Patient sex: F
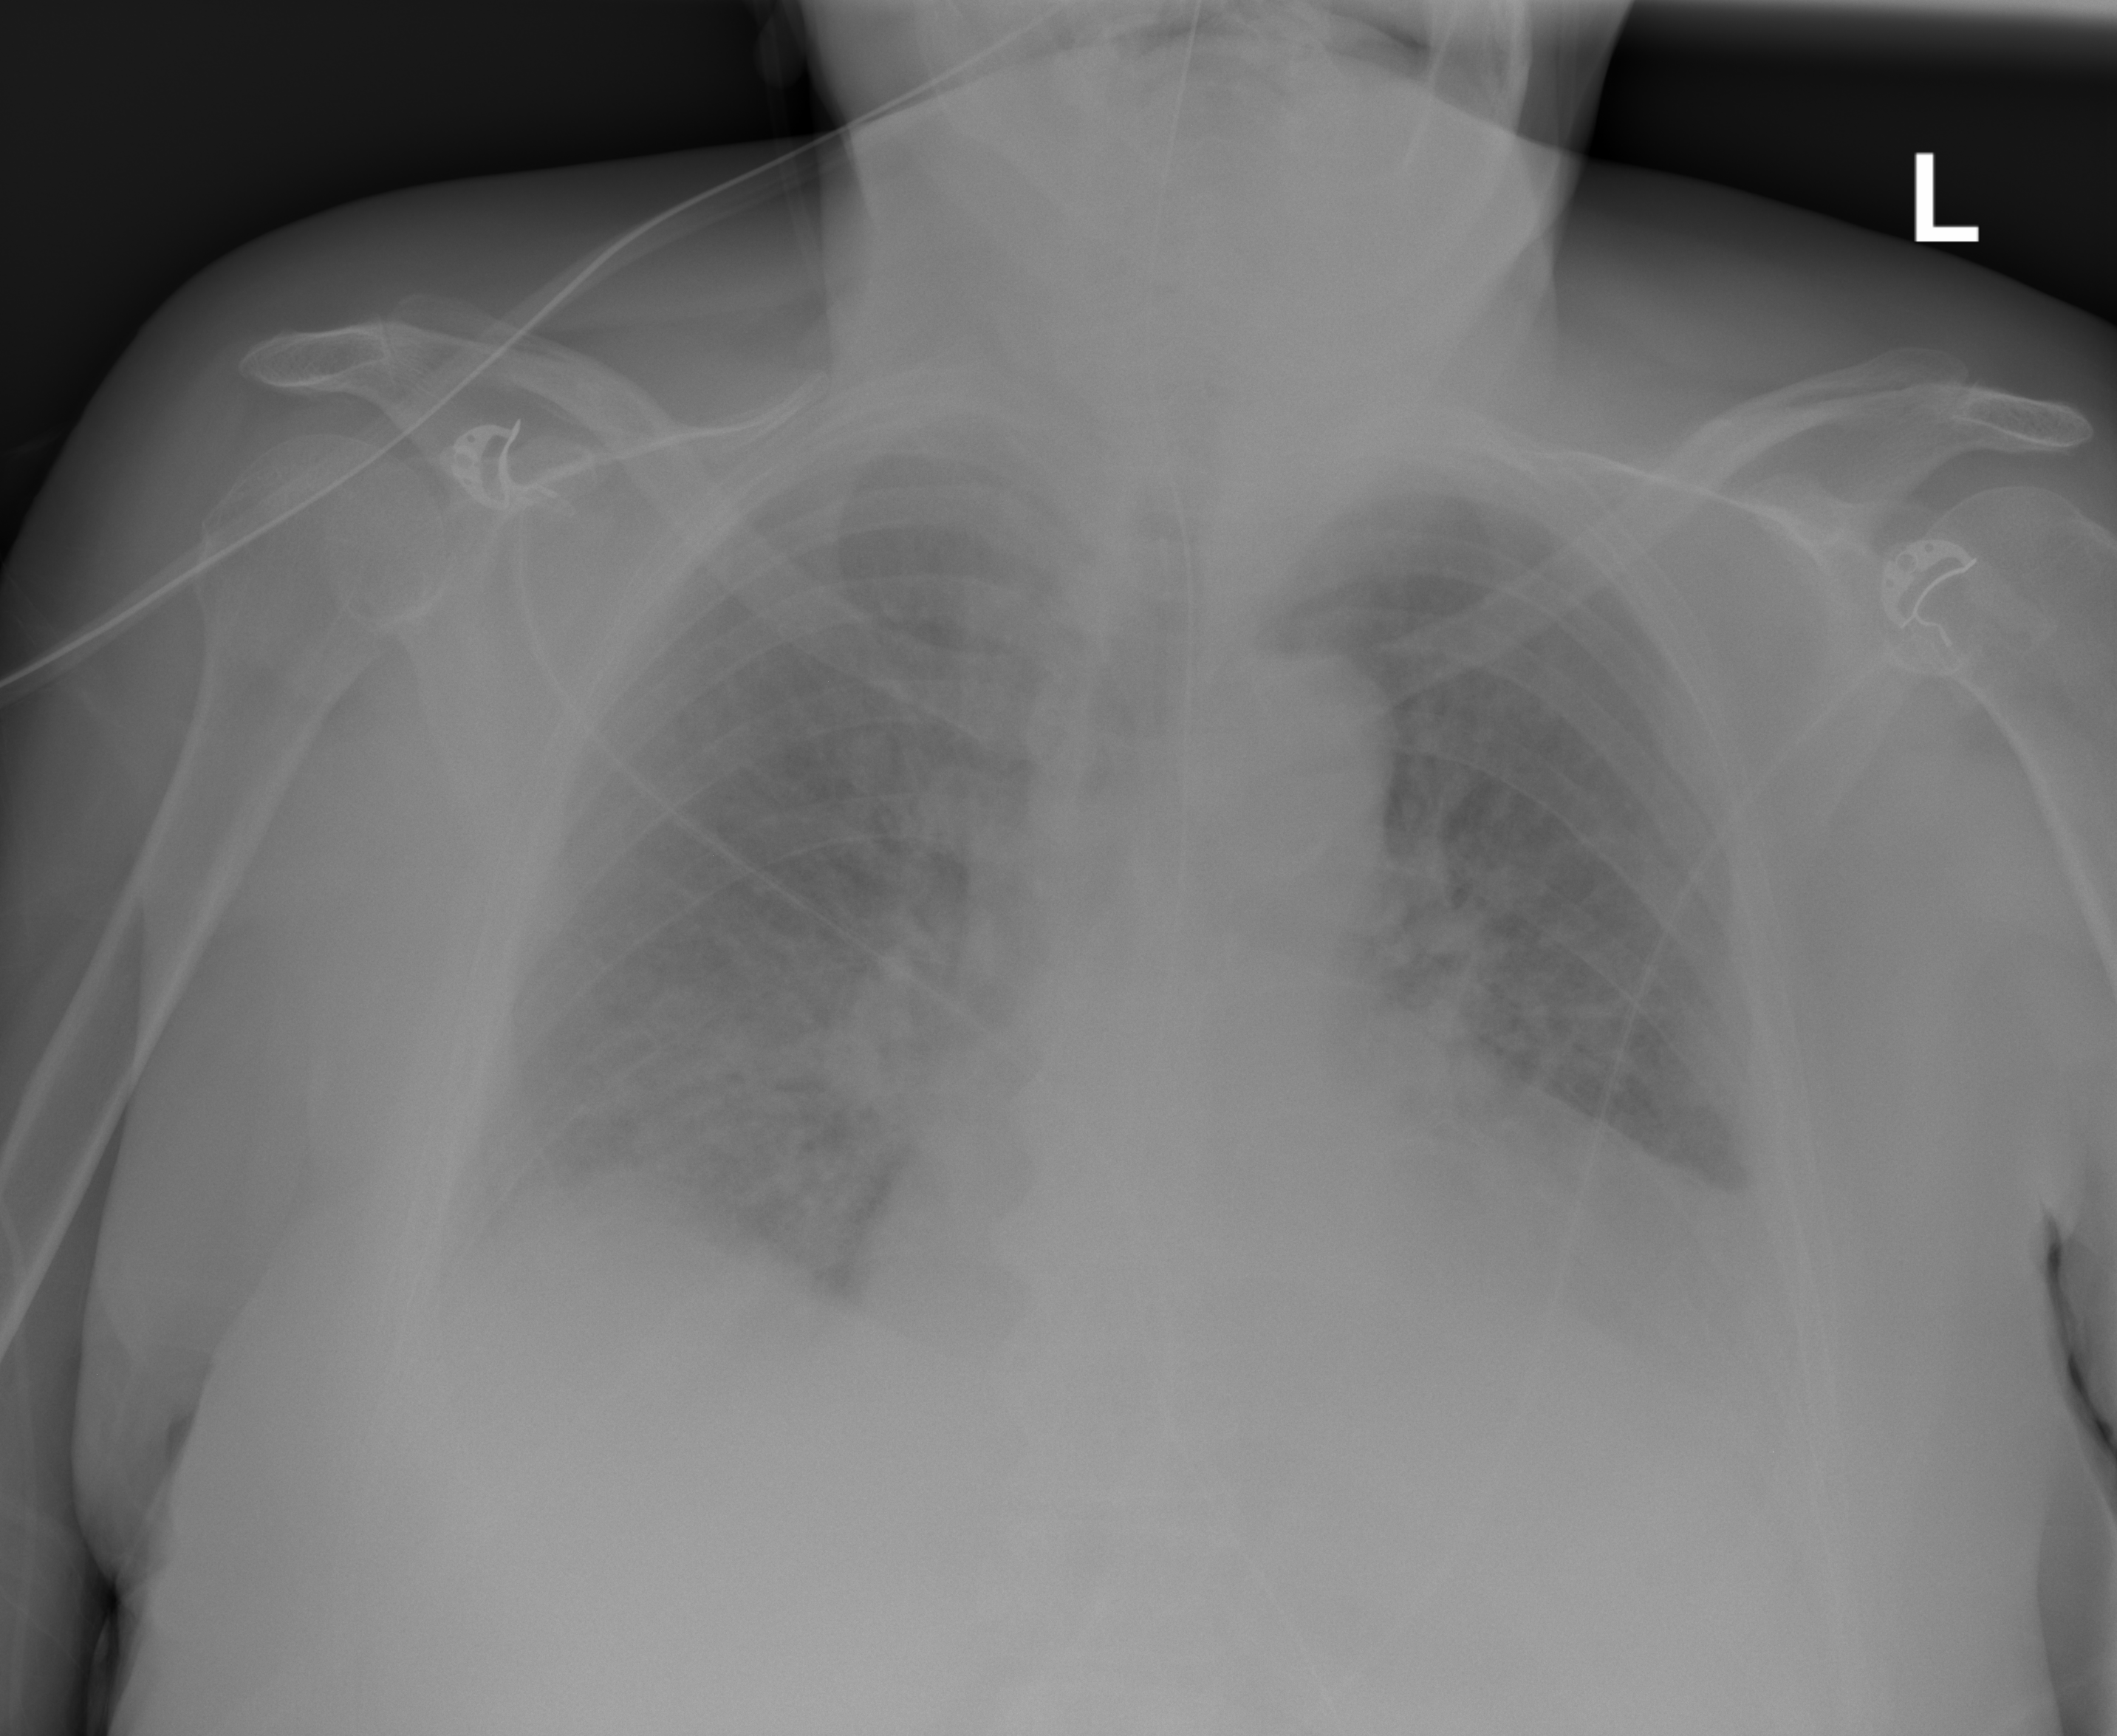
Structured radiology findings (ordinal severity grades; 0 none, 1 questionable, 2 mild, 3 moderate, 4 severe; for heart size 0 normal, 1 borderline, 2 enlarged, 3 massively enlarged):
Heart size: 2
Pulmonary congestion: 2
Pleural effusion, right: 0
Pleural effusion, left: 2
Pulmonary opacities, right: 2
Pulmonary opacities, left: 0
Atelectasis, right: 0
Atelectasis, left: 2